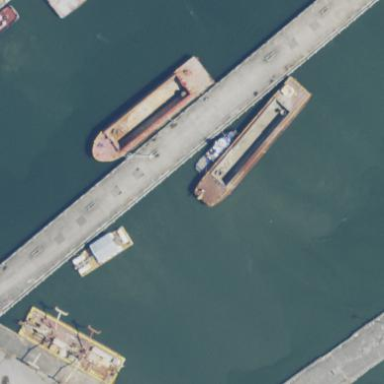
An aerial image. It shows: Concrete industrial pier in port area.